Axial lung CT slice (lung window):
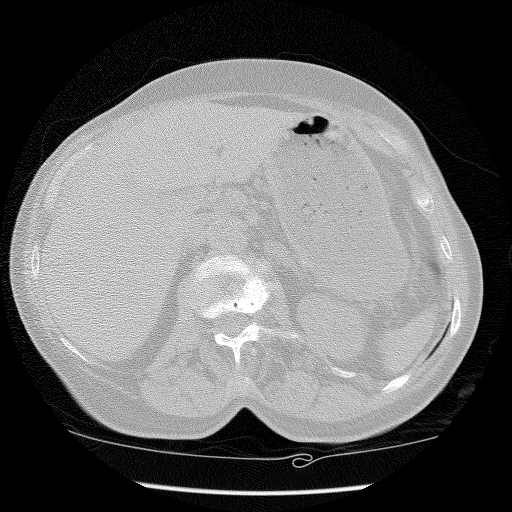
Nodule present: no